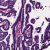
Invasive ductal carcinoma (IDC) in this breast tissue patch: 0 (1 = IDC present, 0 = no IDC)